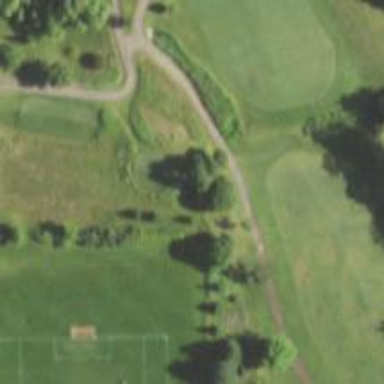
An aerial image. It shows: Service road designated as golf cart path.